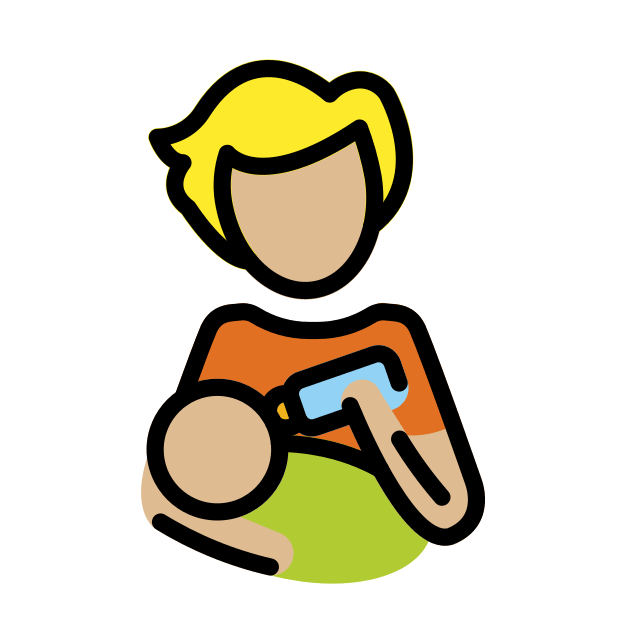
person feeding baby: medium-light skin tone